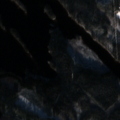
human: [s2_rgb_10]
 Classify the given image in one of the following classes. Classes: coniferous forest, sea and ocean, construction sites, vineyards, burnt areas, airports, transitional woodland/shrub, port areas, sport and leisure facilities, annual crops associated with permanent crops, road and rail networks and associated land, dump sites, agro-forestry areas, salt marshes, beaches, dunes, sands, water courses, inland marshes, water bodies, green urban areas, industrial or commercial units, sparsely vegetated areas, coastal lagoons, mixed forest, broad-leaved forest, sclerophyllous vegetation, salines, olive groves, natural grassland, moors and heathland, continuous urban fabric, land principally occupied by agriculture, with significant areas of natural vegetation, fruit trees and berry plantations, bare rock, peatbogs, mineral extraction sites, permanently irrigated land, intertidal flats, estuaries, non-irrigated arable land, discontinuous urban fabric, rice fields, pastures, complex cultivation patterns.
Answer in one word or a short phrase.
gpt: broad-leaved forest, coniferous forest, mixed forest, water bodies